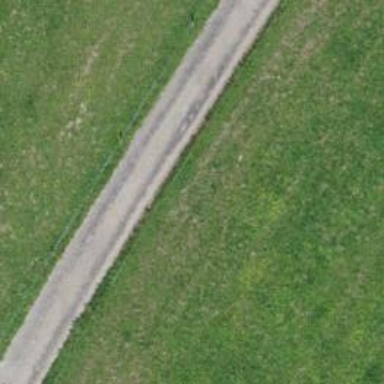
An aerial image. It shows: Unclassified road with grade1 track type.